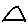
Label: triangle